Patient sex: M
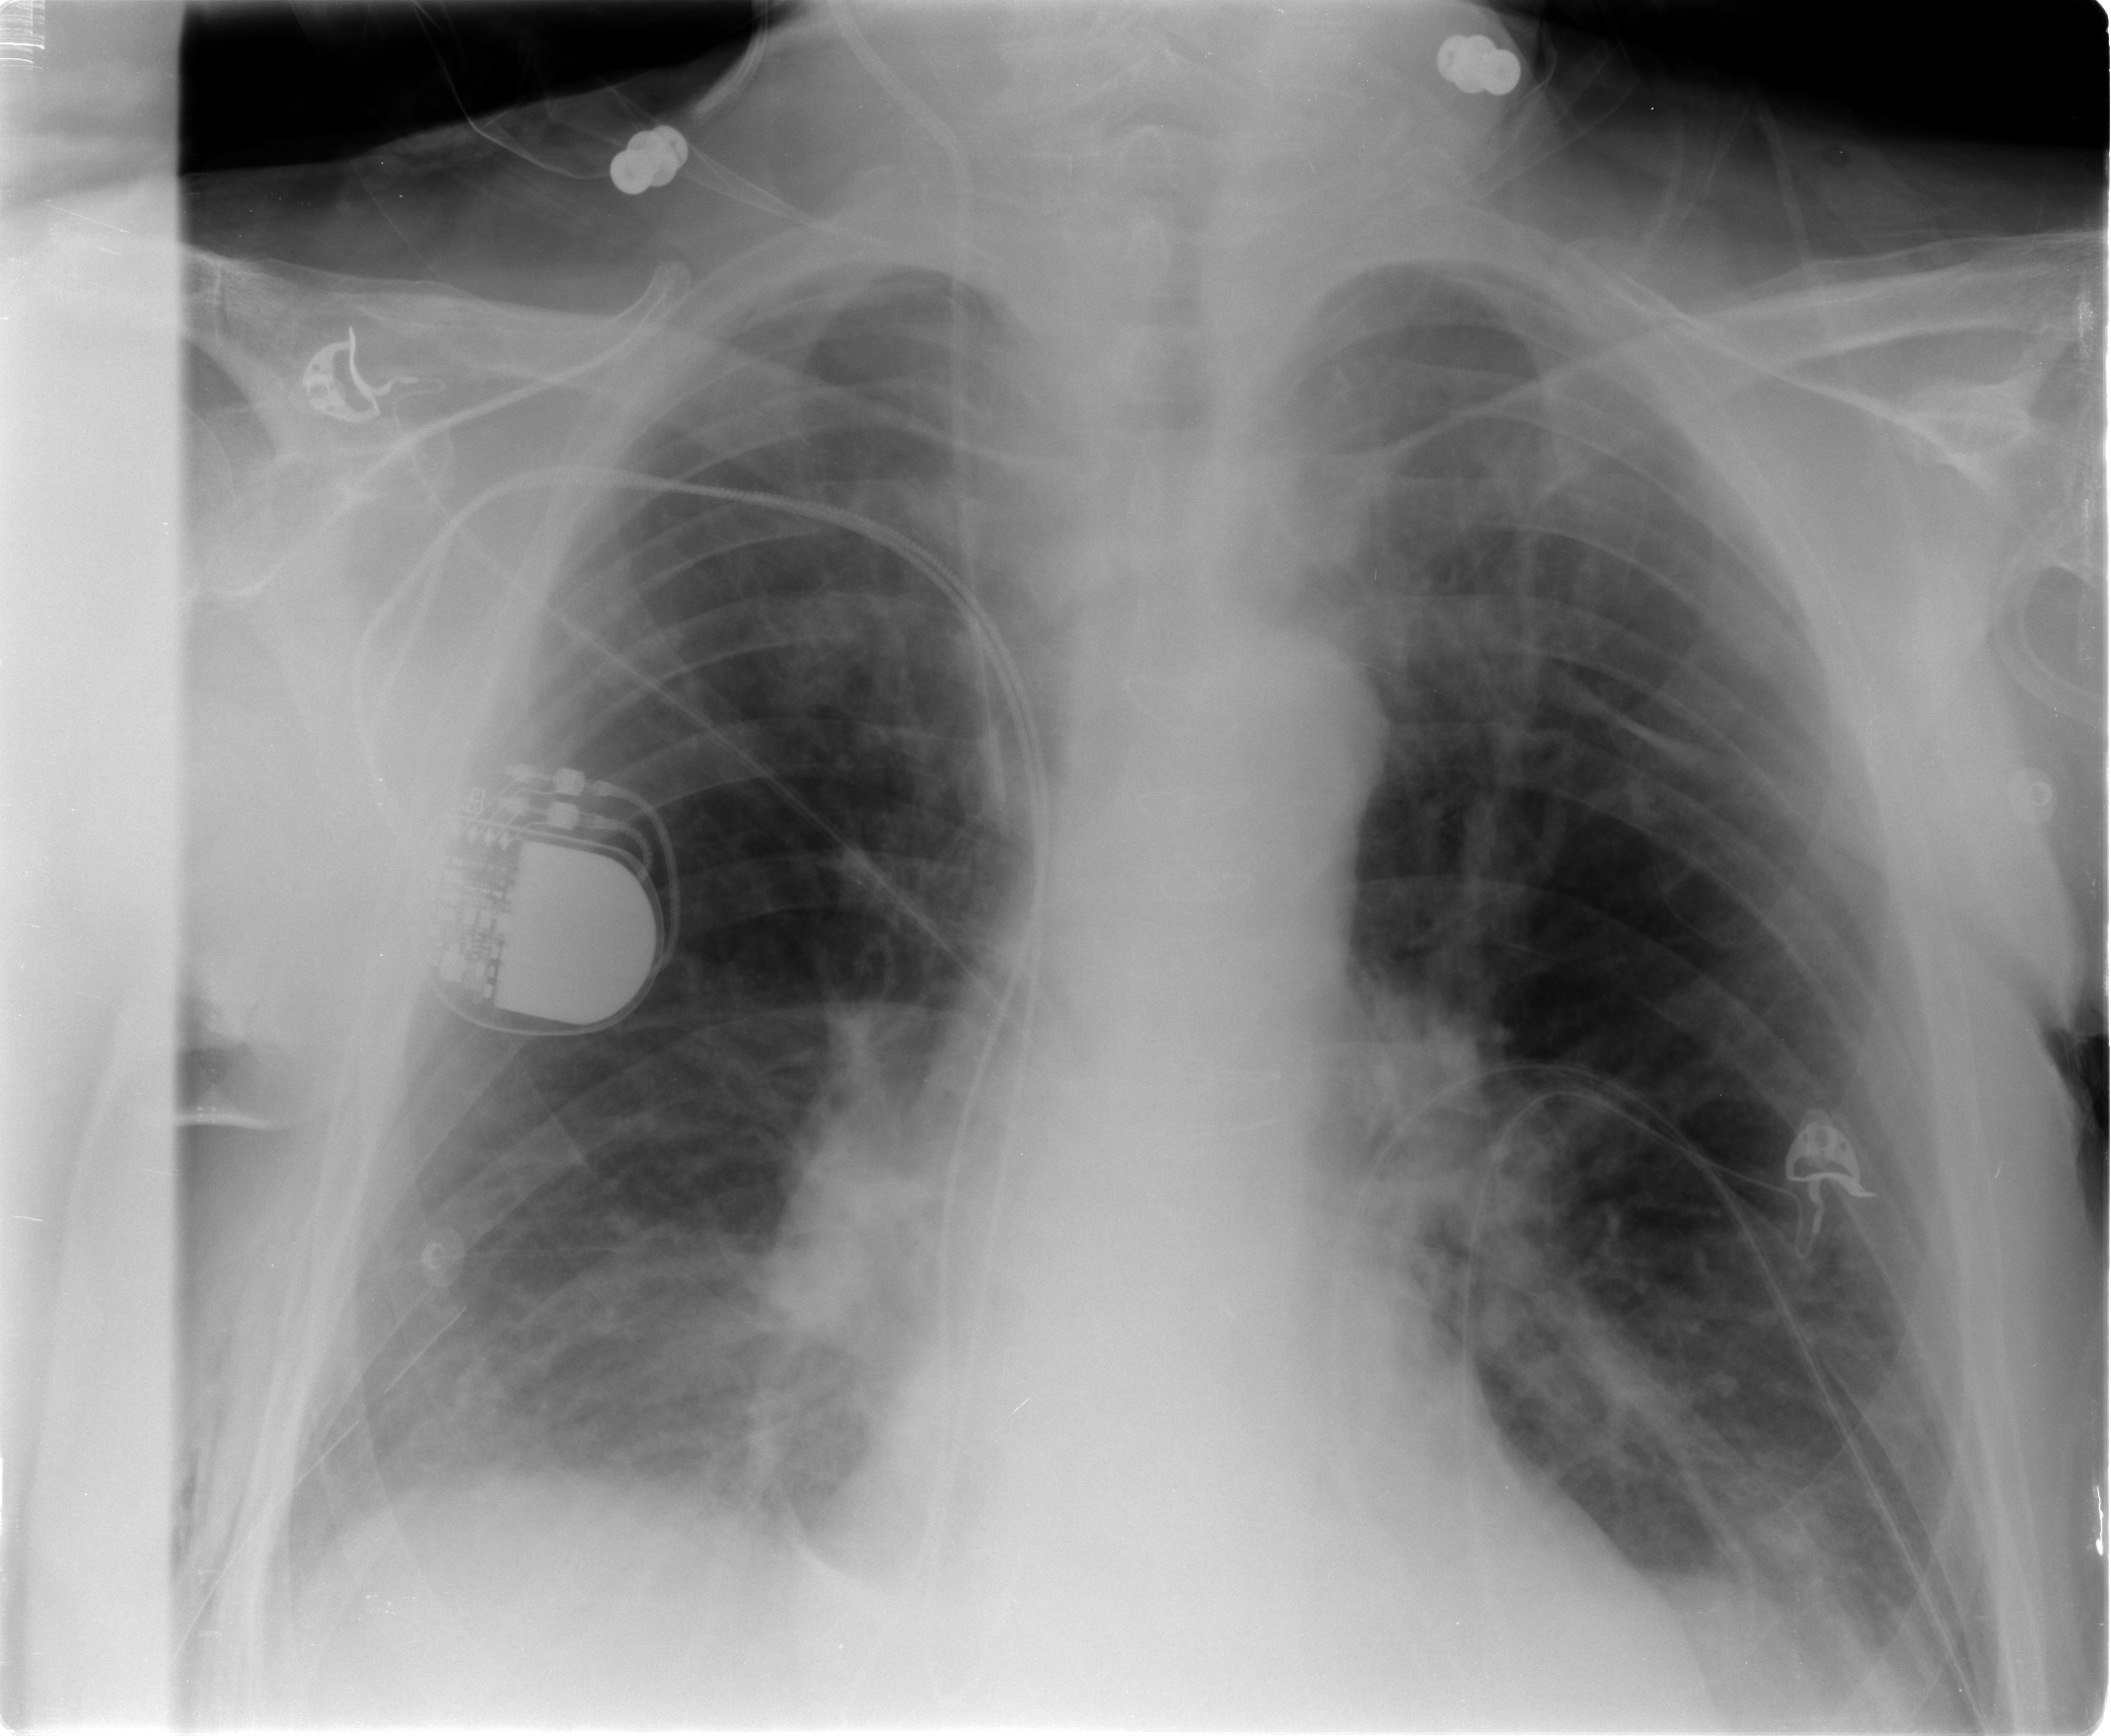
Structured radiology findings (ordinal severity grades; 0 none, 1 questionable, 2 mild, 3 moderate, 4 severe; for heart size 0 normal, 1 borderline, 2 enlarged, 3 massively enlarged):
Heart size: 0
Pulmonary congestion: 0
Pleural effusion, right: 0
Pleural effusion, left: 0
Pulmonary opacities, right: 0
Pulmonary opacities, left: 0
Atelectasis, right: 2
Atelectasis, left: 2